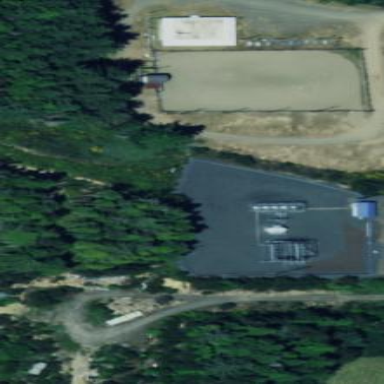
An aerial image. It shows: Outdoor substation for power distribution.